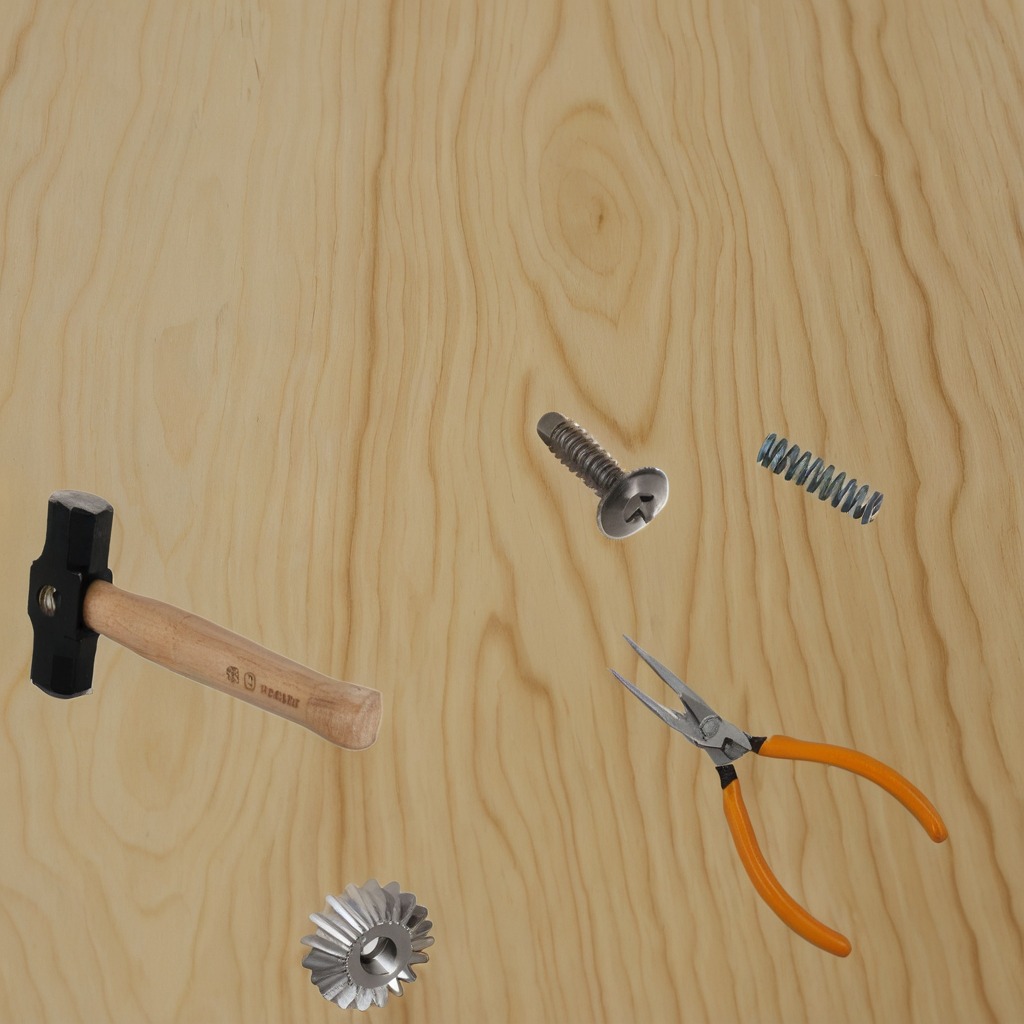
A hammer is lying on a plywood surface.